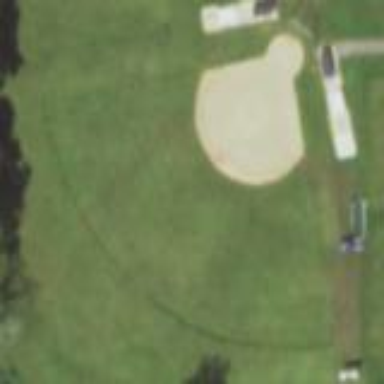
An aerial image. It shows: Baseball pitch for leisure land activities.